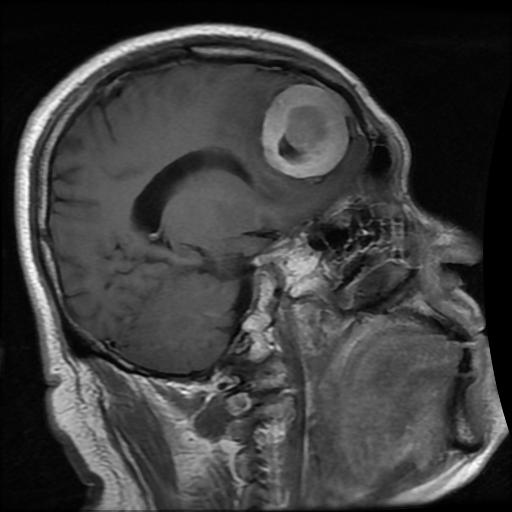
Label: meningioma